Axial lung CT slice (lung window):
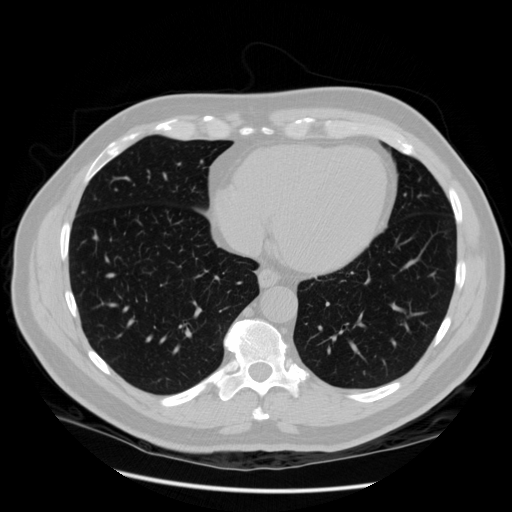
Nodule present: no